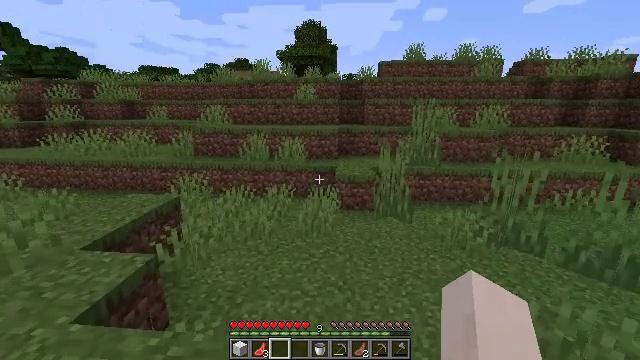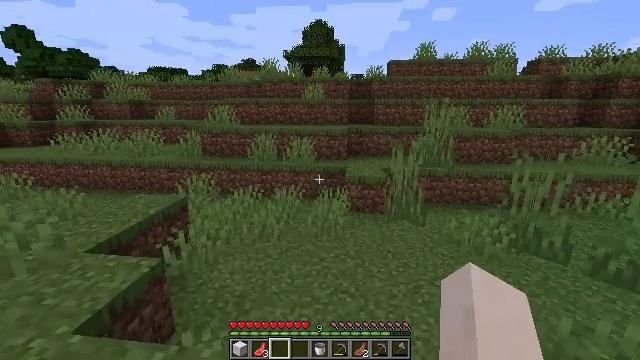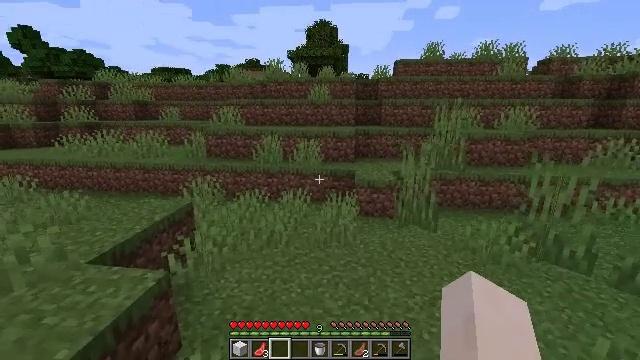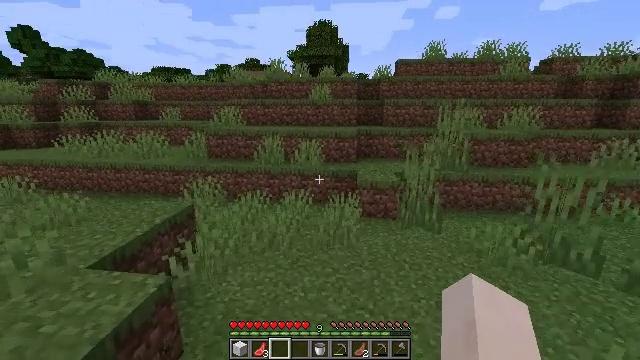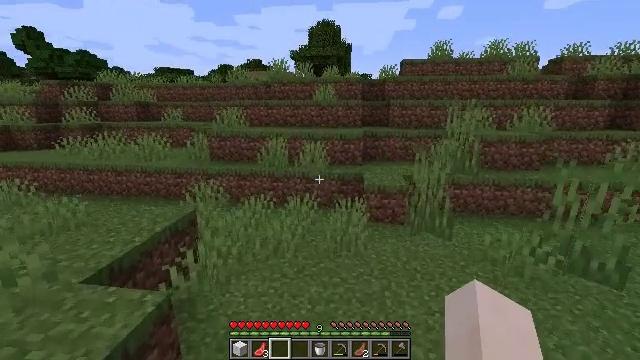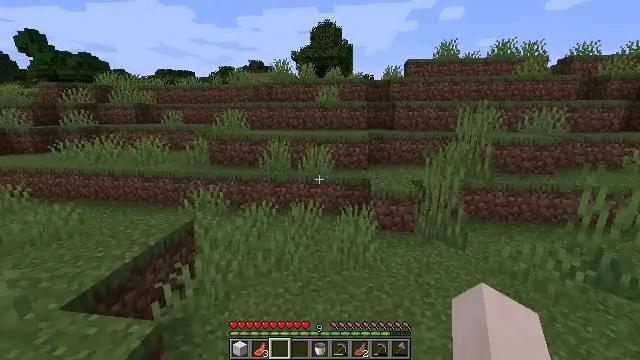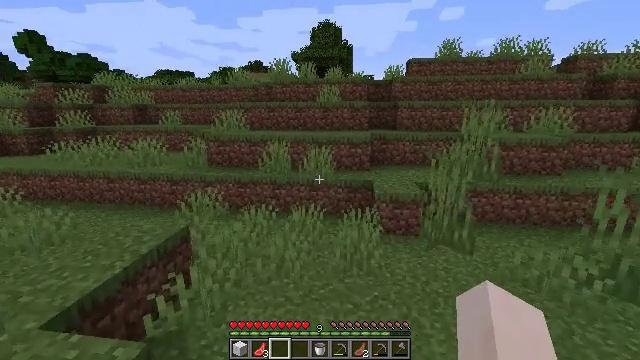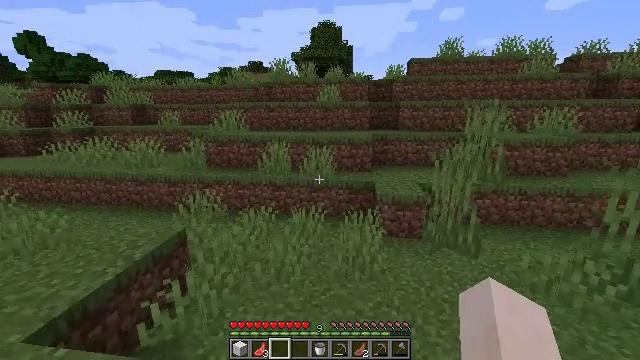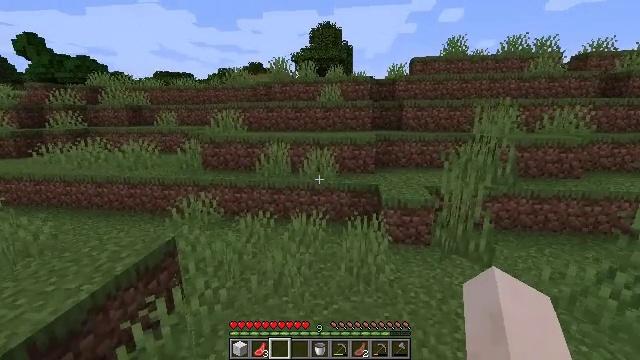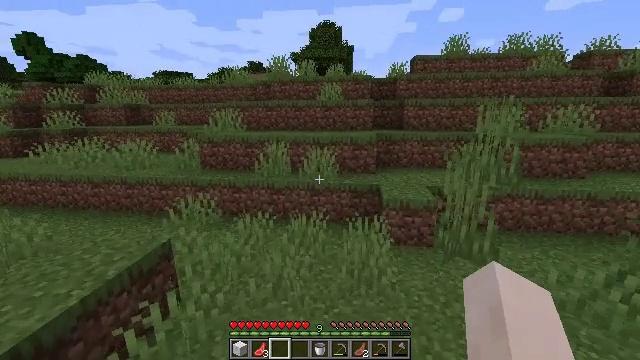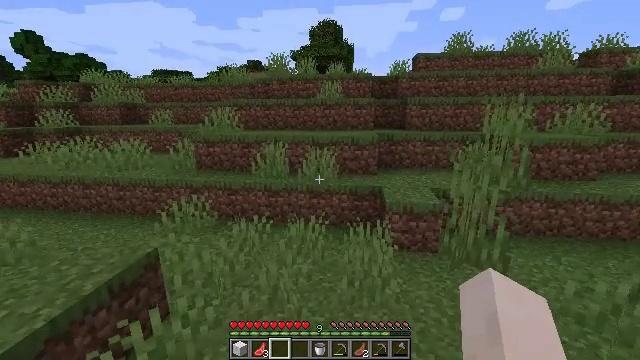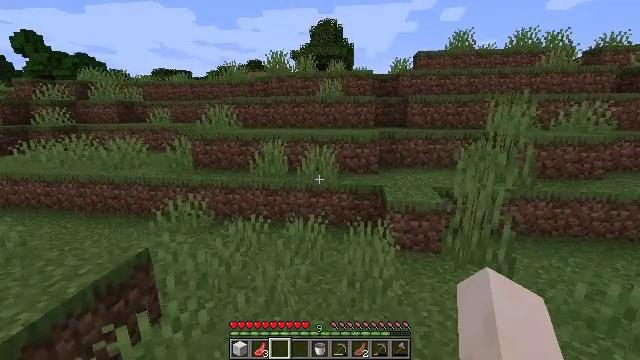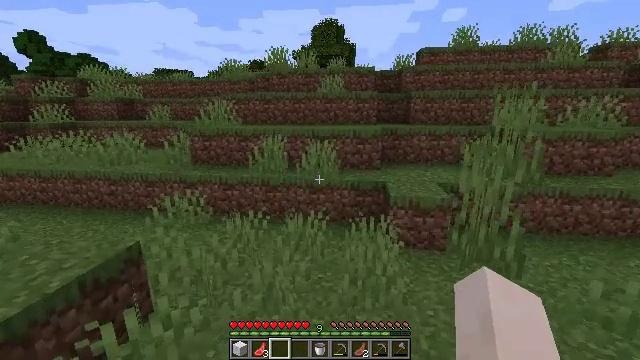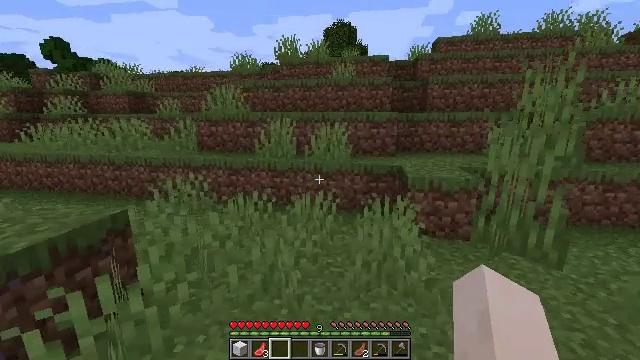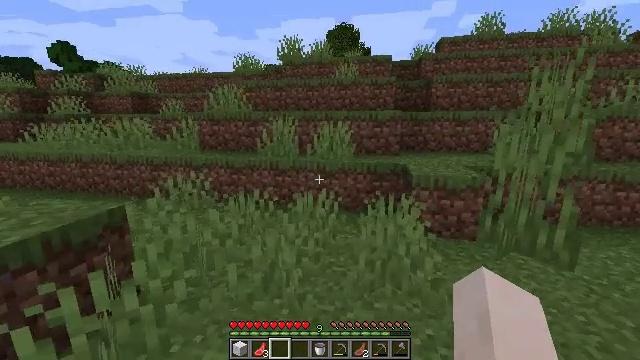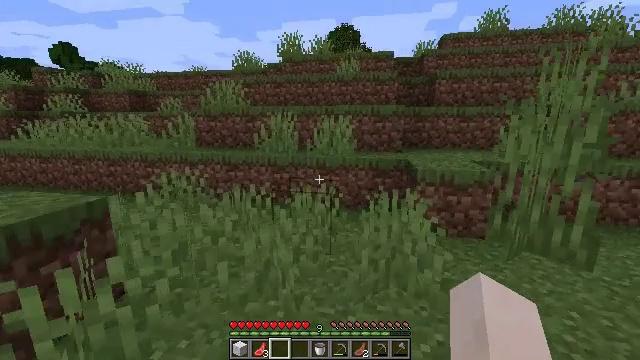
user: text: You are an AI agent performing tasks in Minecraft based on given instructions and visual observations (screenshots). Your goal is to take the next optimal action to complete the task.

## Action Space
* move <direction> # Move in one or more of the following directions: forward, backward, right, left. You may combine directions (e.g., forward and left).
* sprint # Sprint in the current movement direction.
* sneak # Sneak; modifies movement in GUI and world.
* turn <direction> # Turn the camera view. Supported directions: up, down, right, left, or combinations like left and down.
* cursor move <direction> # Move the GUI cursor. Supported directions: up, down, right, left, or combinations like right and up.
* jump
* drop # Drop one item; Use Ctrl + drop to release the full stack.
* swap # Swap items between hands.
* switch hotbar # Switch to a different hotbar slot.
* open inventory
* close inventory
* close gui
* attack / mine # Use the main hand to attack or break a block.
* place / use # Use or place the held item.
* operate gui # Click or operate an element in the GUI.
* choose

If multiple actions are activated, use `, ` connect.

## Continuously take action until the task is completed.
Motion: motion action
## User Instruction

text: Break the brown mushroom block to collect materials.
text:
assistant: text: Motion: move forward and move left, turn left
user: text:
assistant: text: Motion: move forward and move left
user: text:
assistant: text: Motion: move forward
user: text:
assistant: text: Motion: move forward
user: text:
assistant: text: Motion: move forward
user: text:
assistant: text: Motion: move forward
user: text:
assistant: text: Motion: move forward
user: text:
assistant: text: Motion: move forward
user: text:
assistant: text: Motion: move forward
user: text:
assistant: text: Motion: move forward
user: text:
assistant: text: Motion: move forward
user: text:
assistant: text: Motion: move forward
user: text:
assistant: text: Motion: move forward, turn left
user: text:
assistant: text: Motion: move forward
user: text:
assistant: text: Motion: move forward
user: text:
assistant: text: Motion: move forward, turn up
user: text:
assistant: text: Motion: move forward, turn right and up
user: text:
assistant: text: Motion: move forward
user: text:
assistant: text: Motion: move forward
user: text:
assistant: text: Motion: move forward, turn right
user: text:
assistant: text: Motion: move forward, turn right
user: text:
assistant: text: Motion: move forward and move right, turn right
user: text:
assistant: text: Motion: move forward and move right
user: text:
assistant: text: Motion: move forward and move right
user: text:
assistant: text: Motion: move forward and move right
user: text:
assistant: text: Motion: move forward
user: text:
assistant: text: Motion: move forward
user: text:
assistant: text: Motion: move forward, jump
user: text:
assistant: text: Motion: move forward, jump
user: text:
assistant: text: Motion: move forward, jump